Field crop: maize
Growth stage: 2
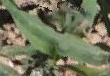
Species: maize